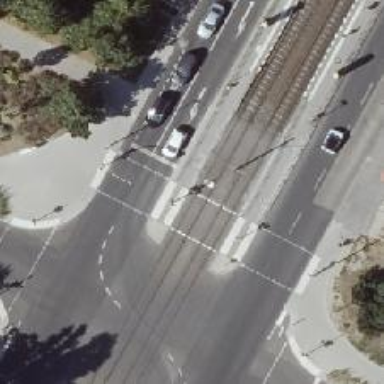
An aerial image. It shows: Footway located on traffic island.